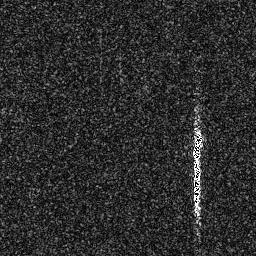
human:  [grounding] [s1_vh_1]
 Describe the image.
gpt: In the satellite image, there is  <ref>1 small ship </ref> <box>[[73, 50, 79, 62, 0]]</box> located at right.